Question: I have the following picture :

And I would like to make a legend for it. Basically, I want to make a legend for each type of rectangle. In the legend box, I want to mark each color line according to the type of body which it marks:
- - - - - -
This is basically custom, because I have more rectangles of each type. How can I do a custom legend and attach it to the figure which draws this picture?
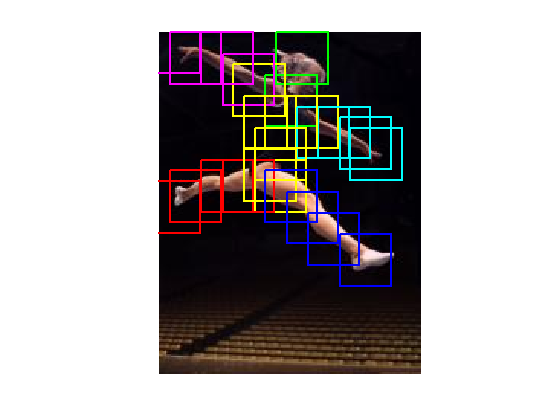
Answer: The simplest way I can think of is to first plot one rectangle of each type and construct a legend for only unique rectangles. Like so:
'''
figure;
hold on;
% unique rectangles
plot(rand(1, 10), 'b');
plot(rand(1, 10), 'g');
% the rest
plot(rand(1, 10), 'b');
plot(rand(1, 10), 'g');
% use normal legend with only as many entries as there are unique rectangles
legend('Blue', 'Green');
'''
You will have many lines of the same color, but a legend only for unique colors.